Interaction volume radius: 5 \u00c5
Interaction volume height: 40 \u00c5
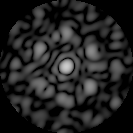
Disorder parameter: 0.7017